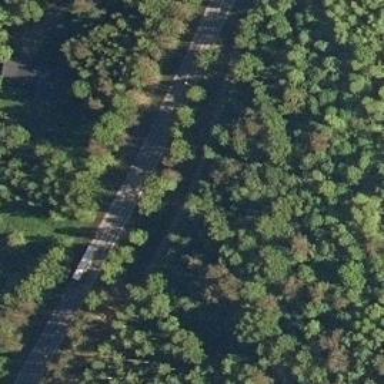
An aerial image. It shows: Asphalt cycleway.